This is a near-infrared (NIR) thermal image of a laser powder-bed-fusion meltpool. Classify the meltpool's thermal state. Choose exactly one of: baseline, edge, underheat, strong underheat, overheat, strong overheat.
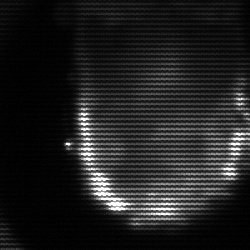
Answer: baseline